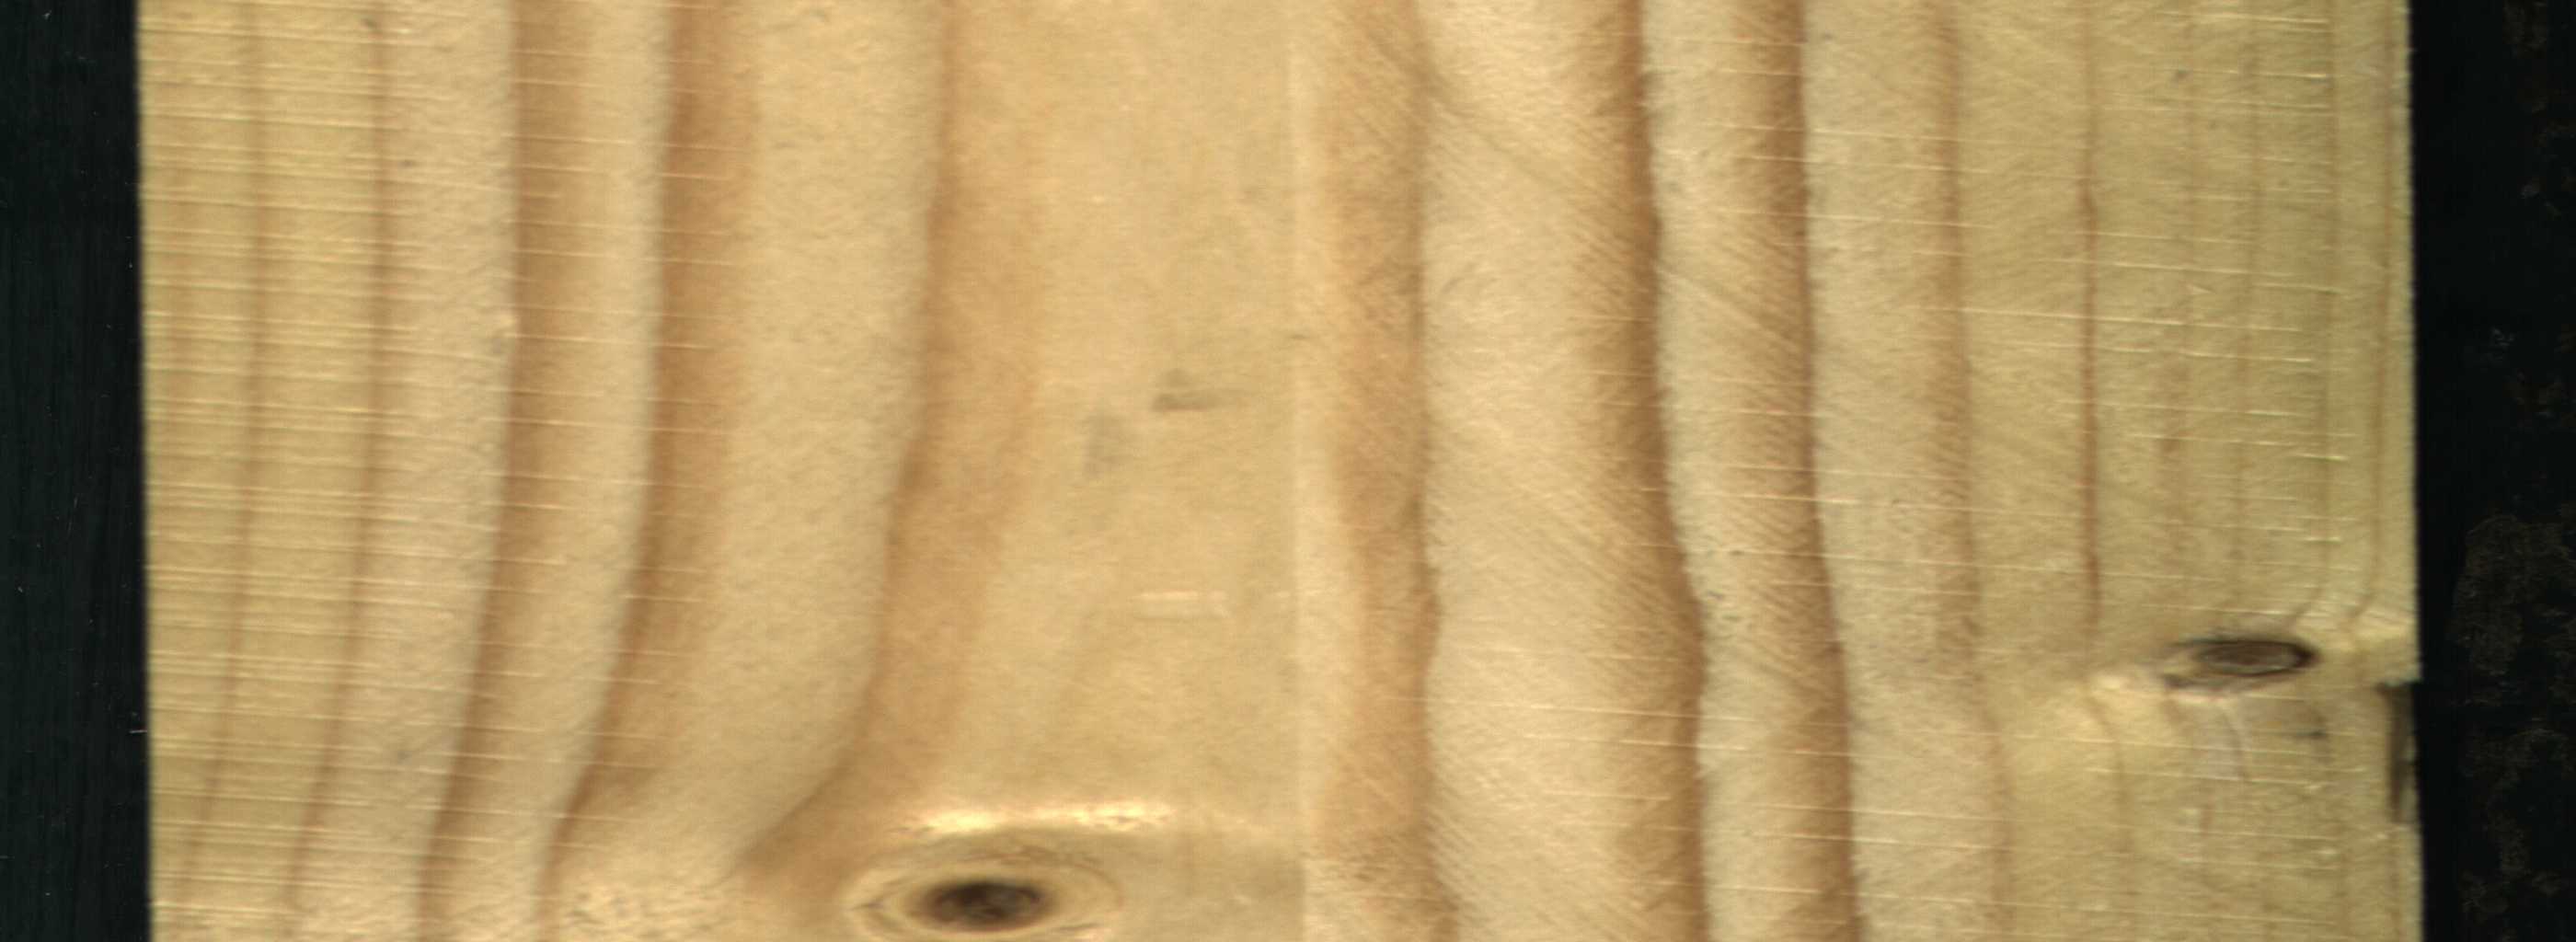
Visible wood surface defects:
Dead_Knot
Dead_Knot
Dead_Knot